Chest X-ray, AP view. Patient: 50 years old, sex M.
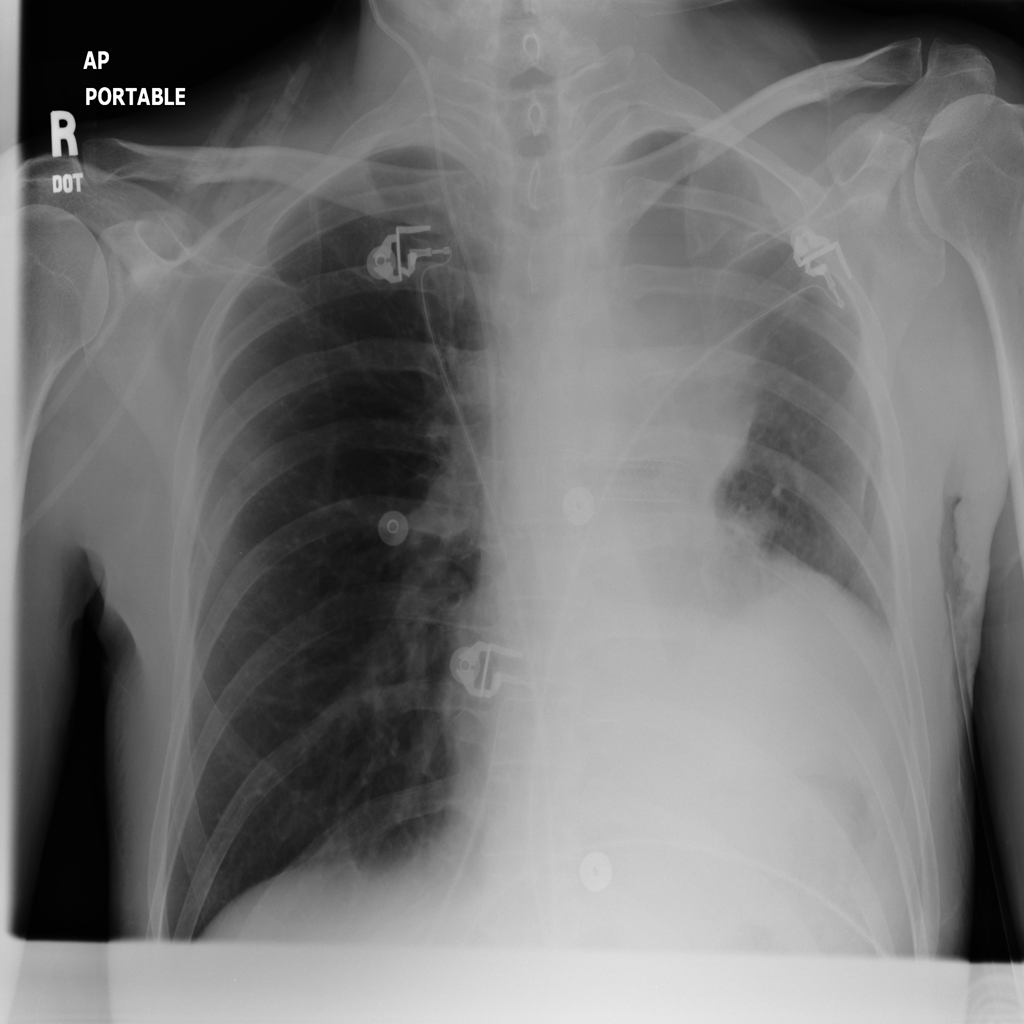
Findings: Emphysema, Mass